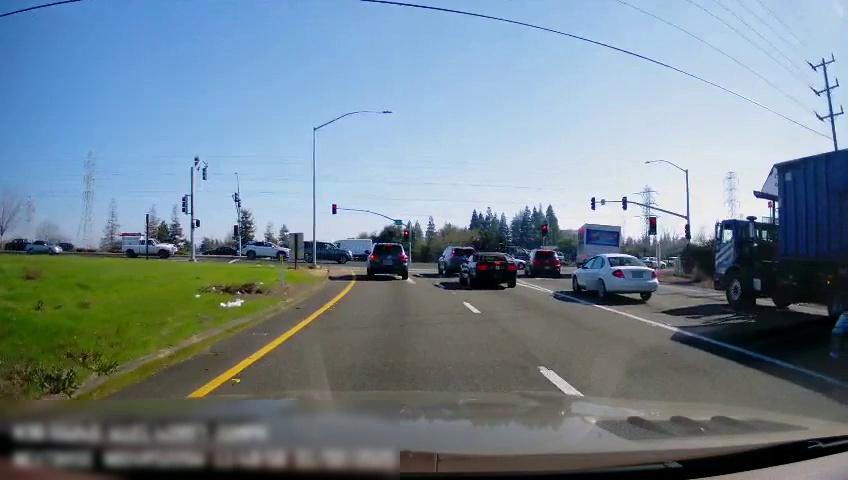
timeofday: Day
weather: Sunny
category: Drivable Space
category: Vehicles | Car
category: Vehicles | SUV
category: Vehicles | Truck
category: Vehicles | Truck
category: Vehicles | Car
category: Vehicles | Car
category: Vehicles | SUV
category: Vehicles | SUV
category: Vehicles | Car
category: Vehicles | SUV
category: Vehicles | SUV
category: Vehicles | Truck
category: Vehicles | Truck
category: Vehicles | Car
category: Vehicles | SUV
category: Vehicles | SUV
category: Vehicles | Car
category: Vehicles | Car
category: Vehicles | Car
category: Lanes | Current Lane
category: Lanes | Current Lane
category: Lanes | Alternate Lane
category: Lanes | Alternate Lane
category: Traffic | Lights
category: Traffic | Lights
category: Traffic | Lights
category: Traffic | Lights
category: Traffic | Lights
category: Traffic | Lights
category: Traffic | Lights
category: Traffic | Lights
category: Traffic | Lights
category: Traffic | Lights
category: Traffic | Lights